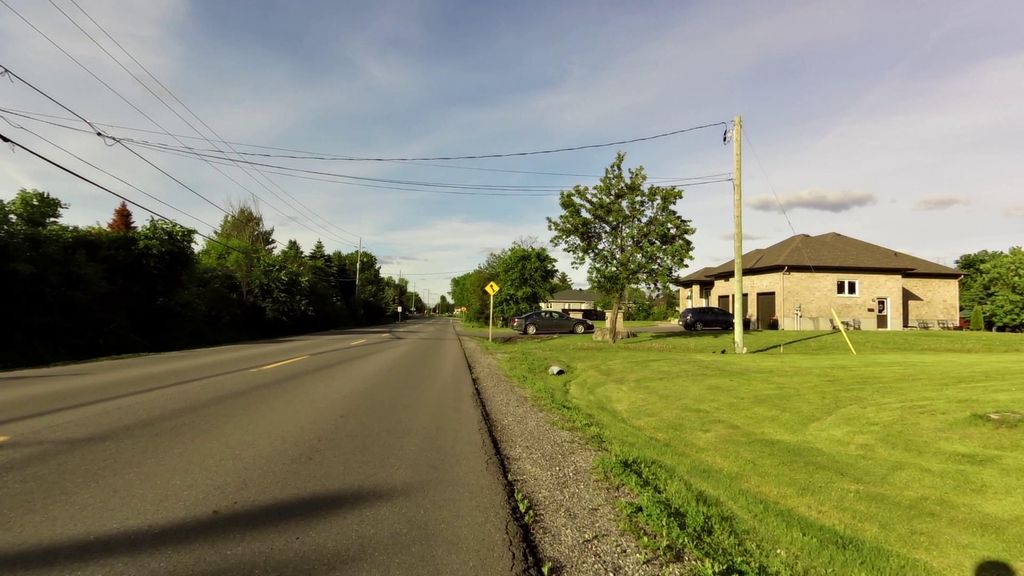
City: ottawa-gatineau